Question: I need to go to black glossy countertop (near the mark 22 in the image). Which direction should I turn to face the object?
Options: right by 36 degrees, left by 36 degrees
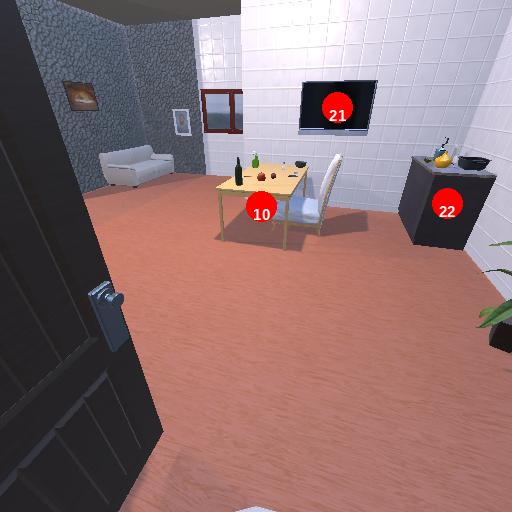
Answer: right by 36 degrees